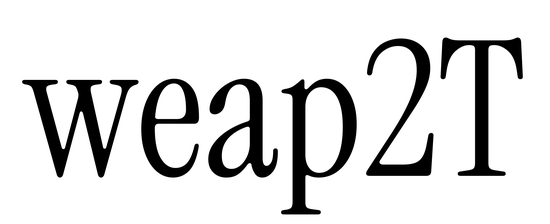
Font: InstrumentSerif-Regular